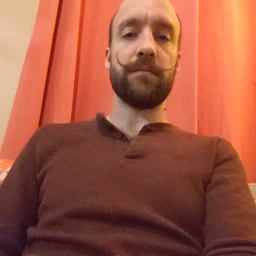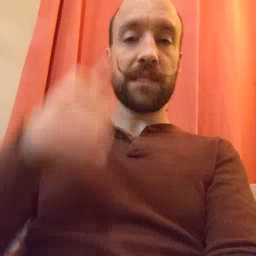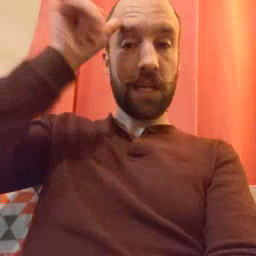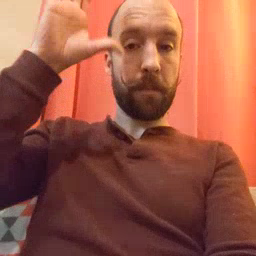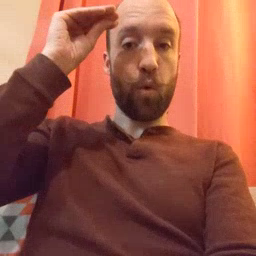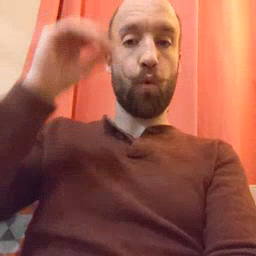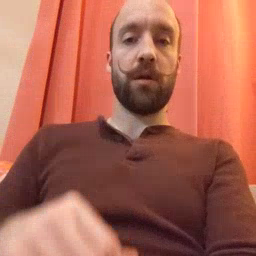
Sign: cowboy